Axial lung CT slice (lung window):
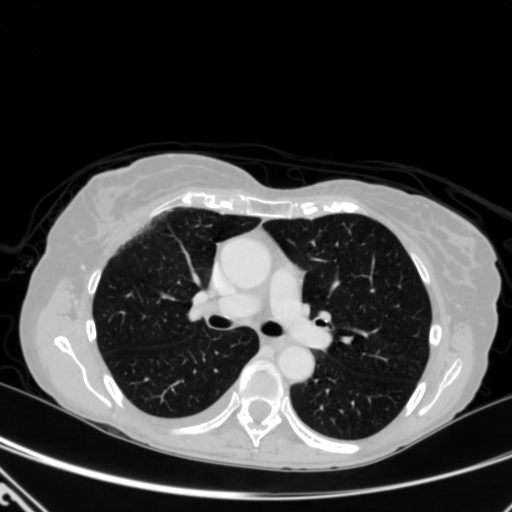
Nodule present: no